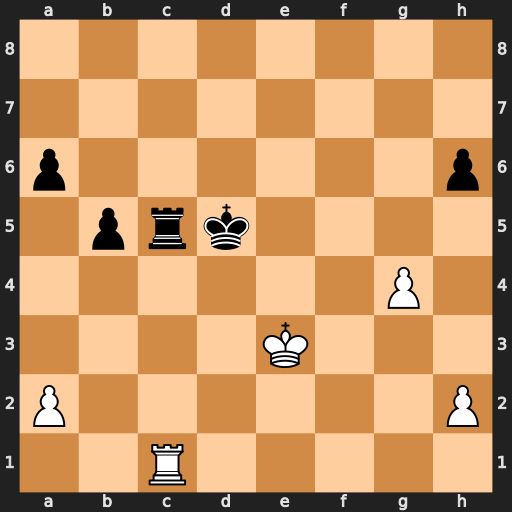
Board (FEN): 8/8/p6p/1prk4/6P1/4K3/P6P/2R5
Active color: w
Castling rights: -
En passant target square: -
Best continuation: Rxc5+ Kxc5 Ke4